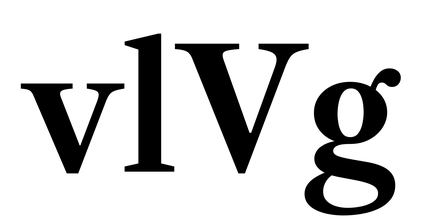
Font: LibreCaslonText_SemiBold